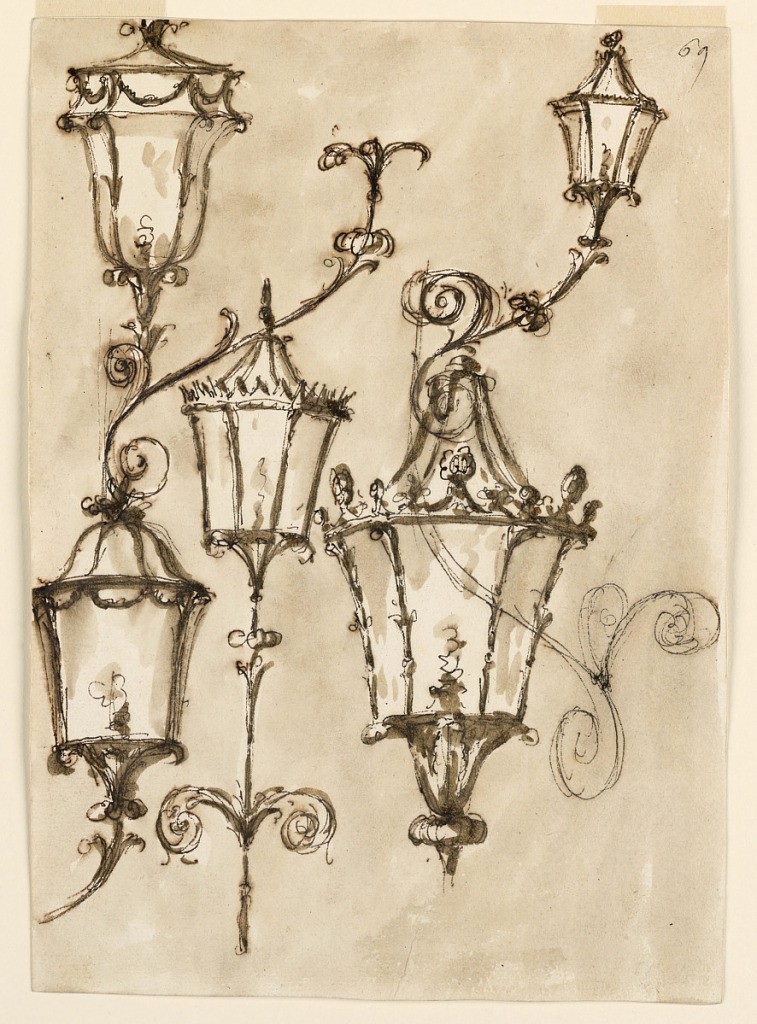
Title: Lanterns
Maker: Giuseppe Barberi, Italian, 1746–1809
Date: ca. 1780
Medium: Pen and brown ink, brush and brown wash on off-white laid paper, lined
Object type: Drawing
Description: Five drawings refer to the lantern with or without the bracket, two to the latter.